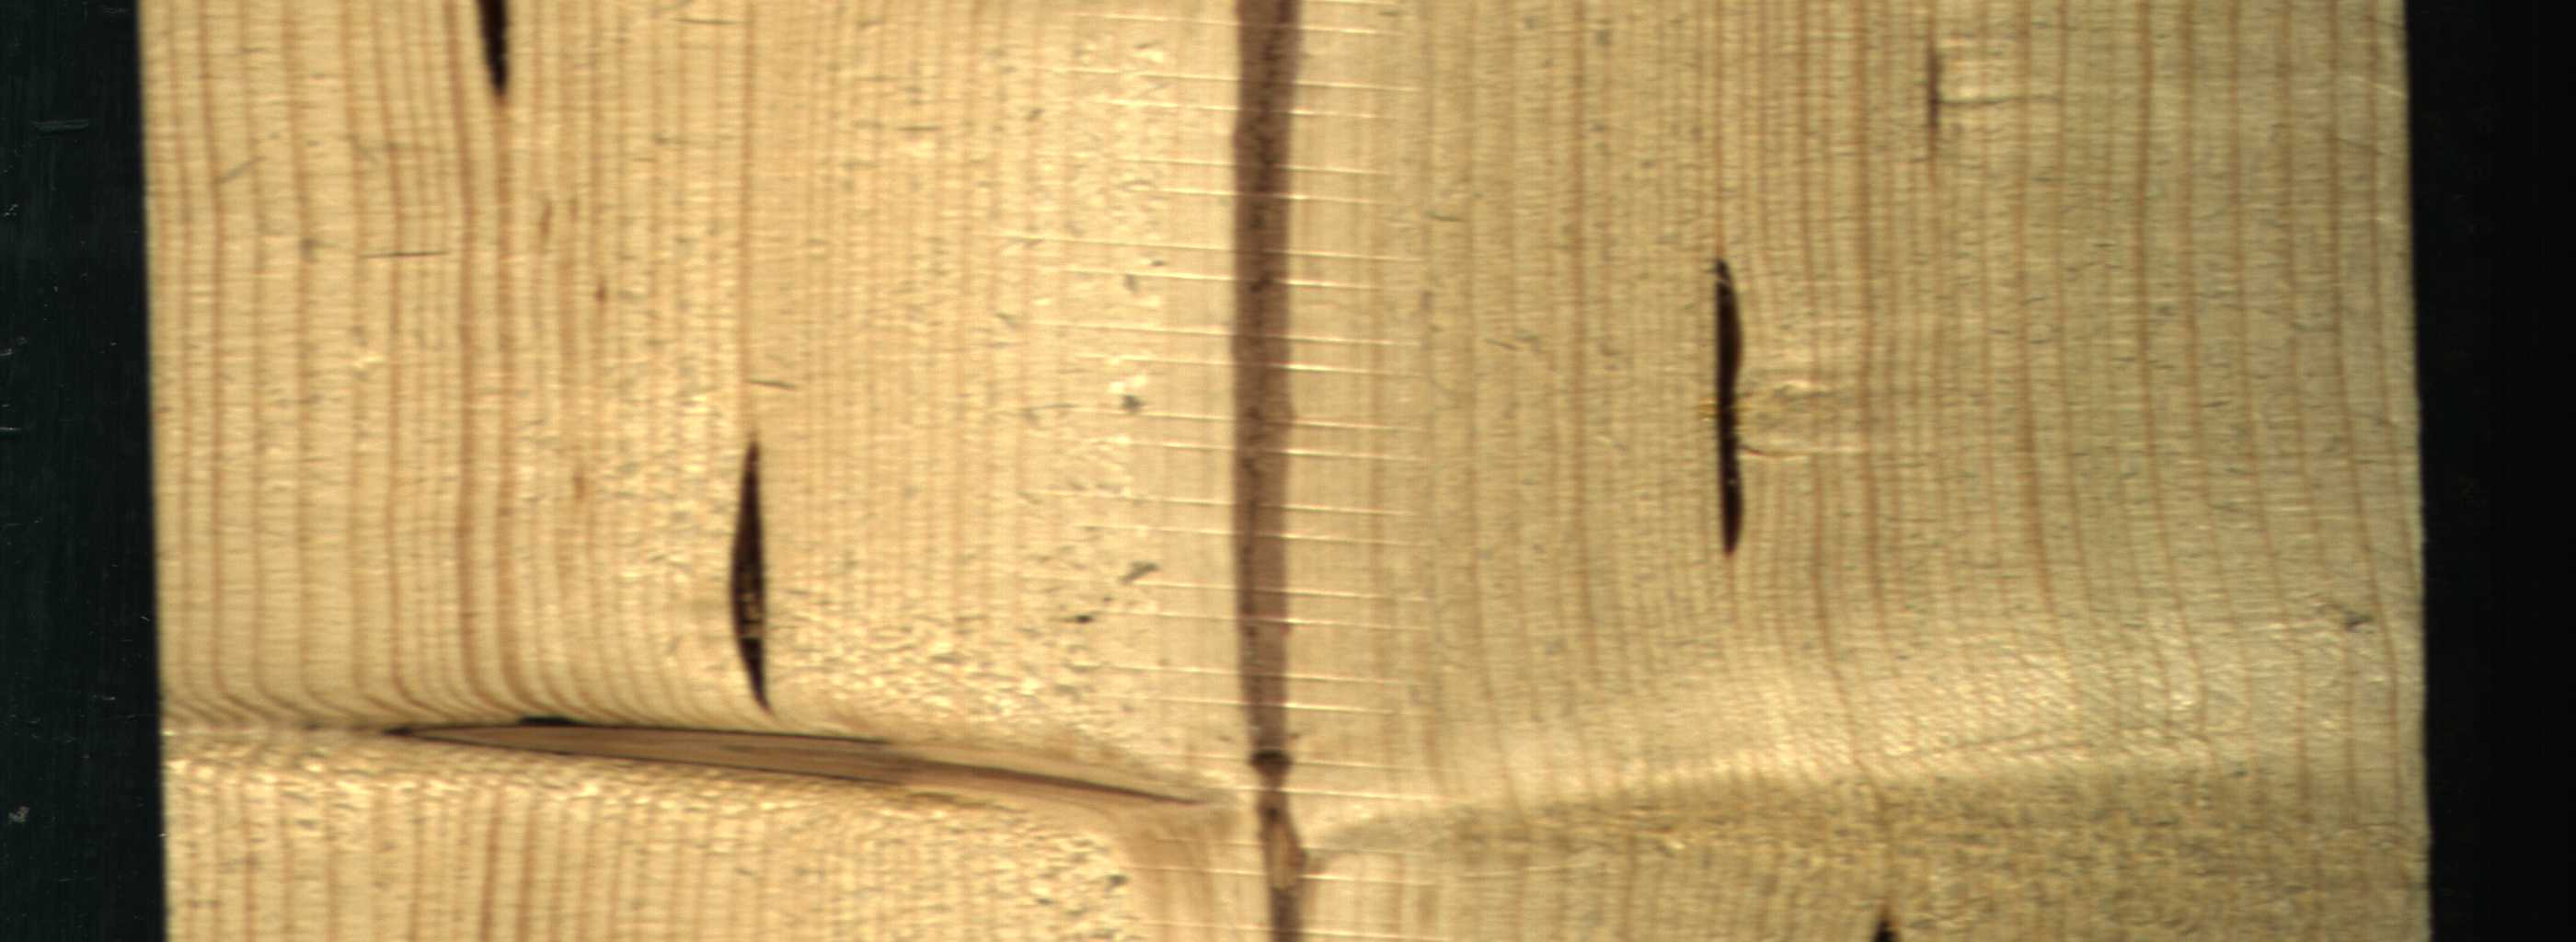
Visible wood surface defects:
Marrow
resin
resin
resin
resin
Dead_Knot